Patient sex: F
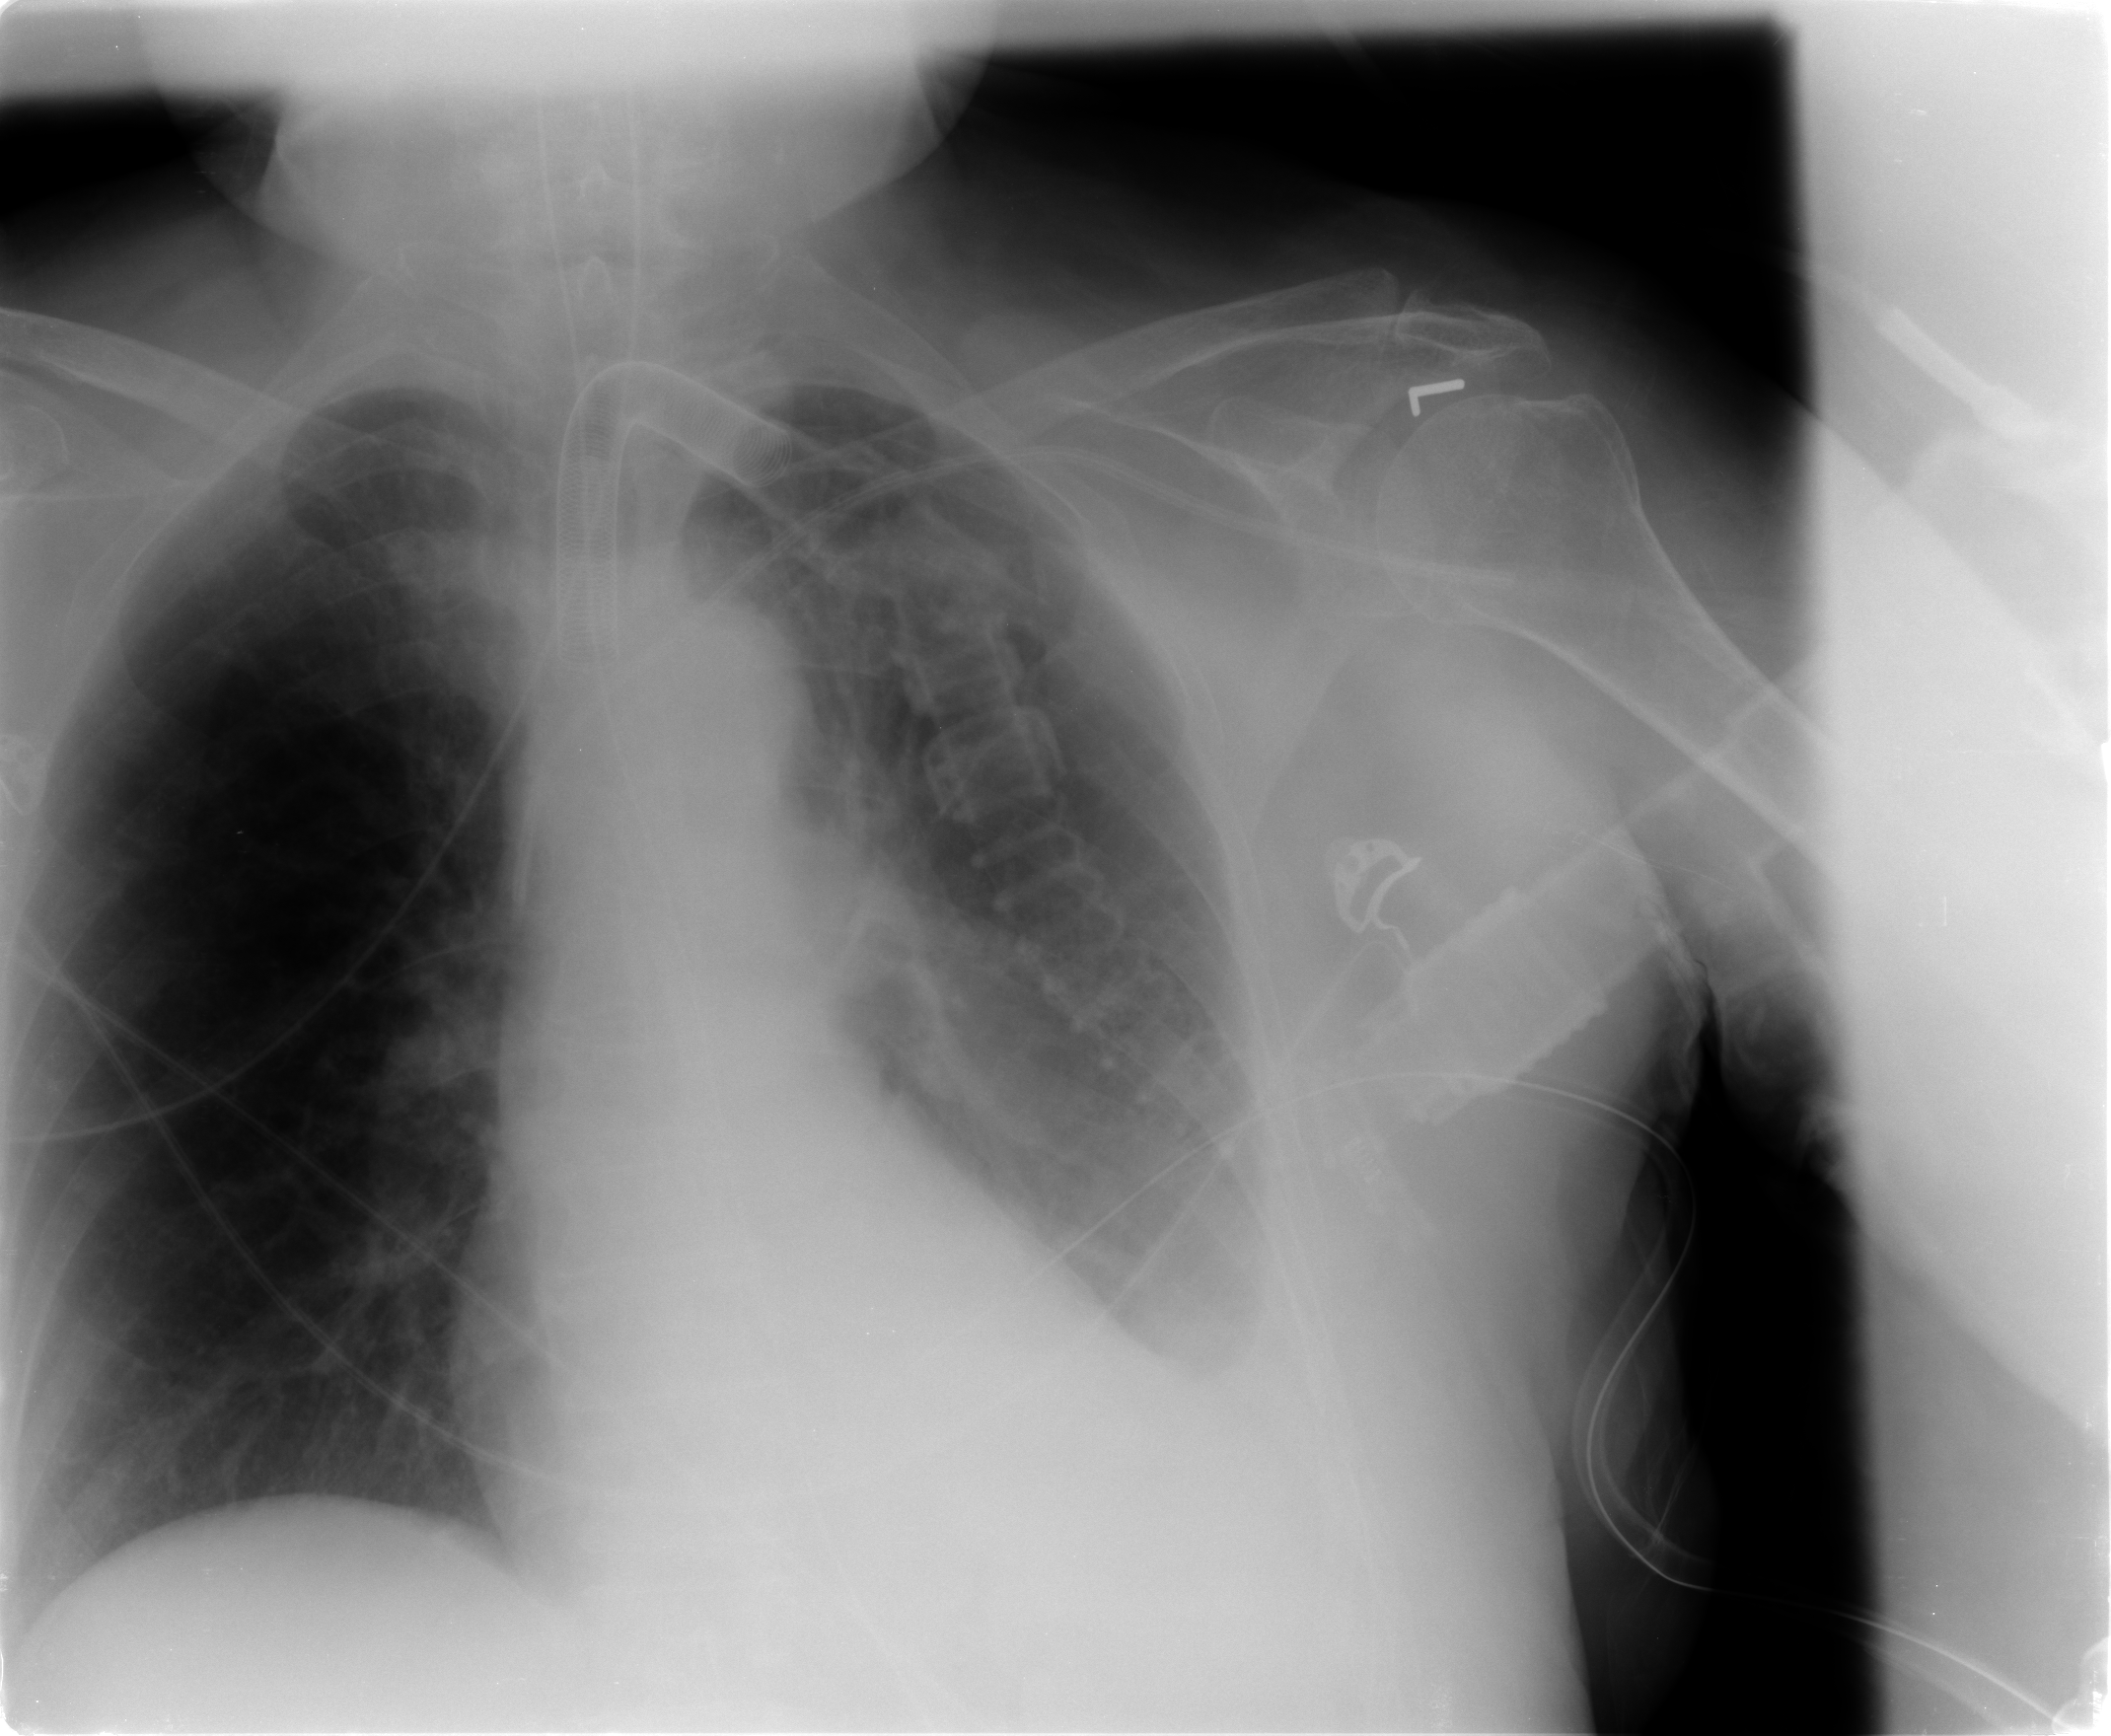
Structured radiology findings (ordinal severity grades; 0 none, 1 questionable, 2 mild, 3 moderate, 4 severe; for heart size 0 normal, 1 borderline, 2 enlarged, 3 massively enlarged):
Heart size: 0
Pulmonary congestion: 0
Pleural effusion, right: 0
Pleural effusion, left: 2
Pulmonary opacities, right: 0
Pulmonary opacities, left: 0
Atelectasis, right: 0
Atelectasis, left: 2